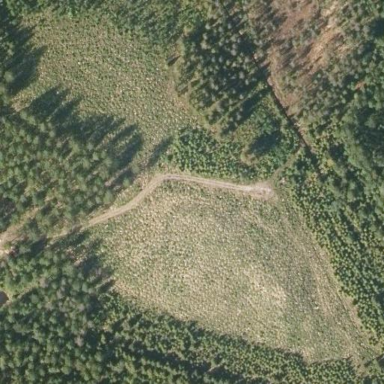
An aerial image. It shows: Clearcut area with scrub vegetation.